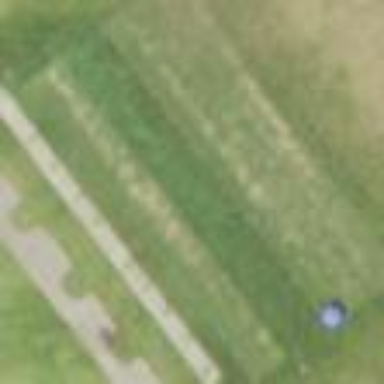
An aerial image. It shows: Grassy area designated as golf tee.